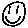
Label: smiley face